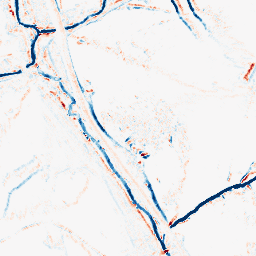
Category: morphological
Decomposition family: morphological_diamond
Decomposition parameters: operation: average
radius: 3
Upsampling method: sinc_hamming
Upsampling parameters: scale: 8
kernel_size: 16
Upsampling scale: 8